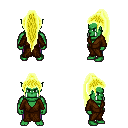
a pixel art fantasy rpg character, male body template, orc, green skin, brown robe, magenta pants, gold extra-long topknot hairstyle, four views (front, back, left, right), 2x2 character sprite sheet, small pixel art, hard edges, no anti-aliasing